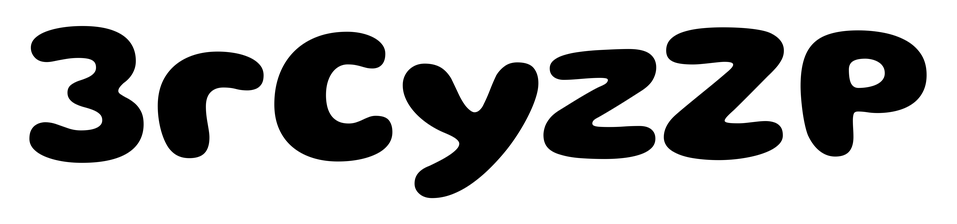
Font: Gluten_Bold